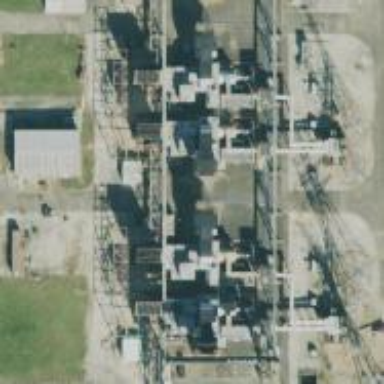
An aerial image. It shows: Gas turbine power generator.